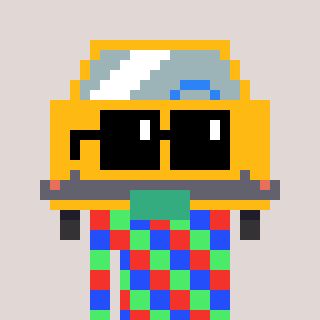
a pixel art character with square black sunglasses, a taxi-shaped head and a gunk-colored body on a warm background